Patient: sex M, age 62
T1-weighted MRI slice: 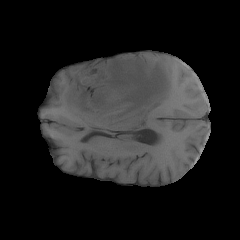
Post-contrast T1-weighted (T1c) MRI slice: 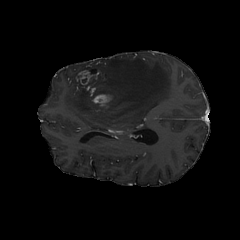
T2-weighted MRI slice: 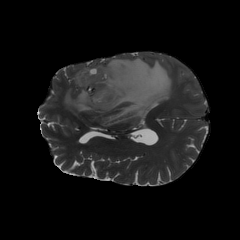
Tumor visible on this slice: yes
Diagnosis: Glioblastoma, IDH-wildtype
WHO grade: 4